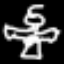
Label: angel